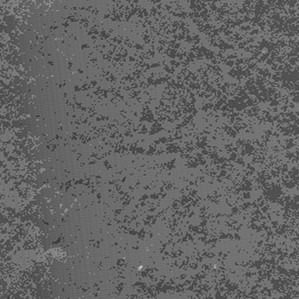
Label: frost